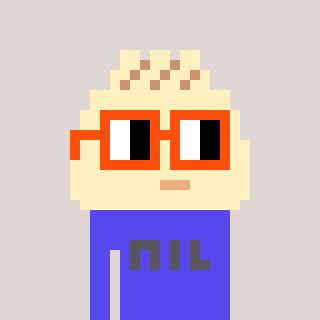
a pixel art character with square orange glasses, a porkbao-shaped head and a computerblue-colored body on a warm background